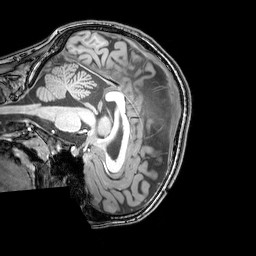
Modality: T1w
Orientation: sagittal
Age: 23
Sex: female
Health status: healthy
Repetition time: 0.081 s
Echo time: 0.037 s